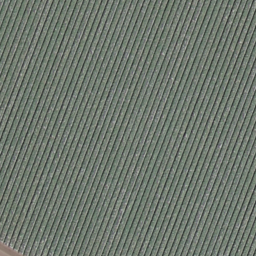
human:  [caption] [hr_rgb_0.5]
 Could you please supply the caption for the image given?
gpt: It is a piece of cropland .

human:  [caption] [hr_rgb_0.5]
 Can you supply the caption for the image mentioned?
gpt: There is a piece of farmland .

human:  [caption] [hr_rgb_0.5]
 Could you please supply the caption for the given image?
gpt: There is a piece of cropland .

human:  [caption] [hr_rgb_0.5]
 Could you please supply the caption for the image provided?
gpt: It is a piece of farmland .

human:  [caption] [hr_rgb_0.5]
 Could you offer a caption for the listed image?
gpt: Here is a piece of farmland .